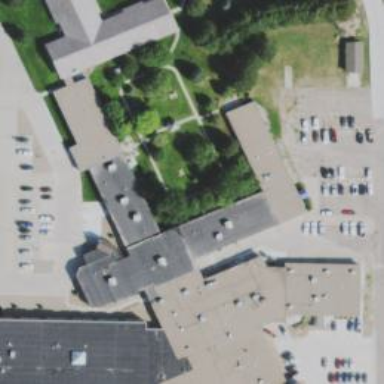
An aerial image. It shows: Healthcare facility identified as hospital.